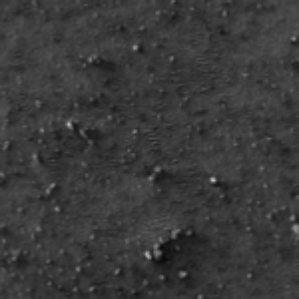
Label: frost